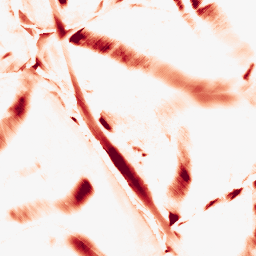
Category: morphological
Decomposition family: morphological_diamond
Decomposition parameters: operation: opening
radius: 20
Upsampling method: cubic_catmull_rom
Upsampling parameters: scale: 8
Upsampling scale: 8